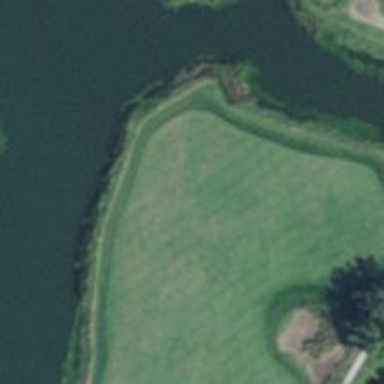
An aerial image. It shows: Water hazard in golf course. The hazard is natural water feature.